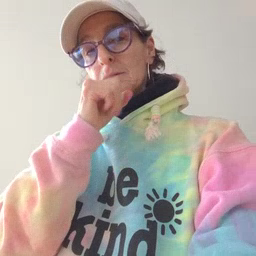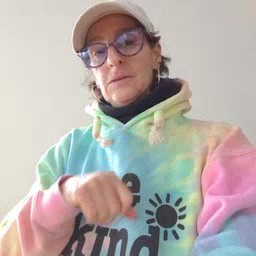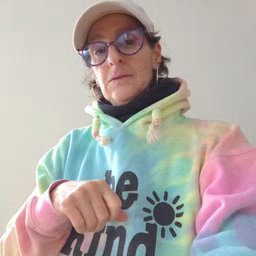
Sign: orange